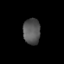
Tissue: lung
Cell type: Epithelial cells
Senescence score: 0.243
Nuclear area (px): 434
Mean DAPI intensity: 86.005